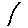
Label: line